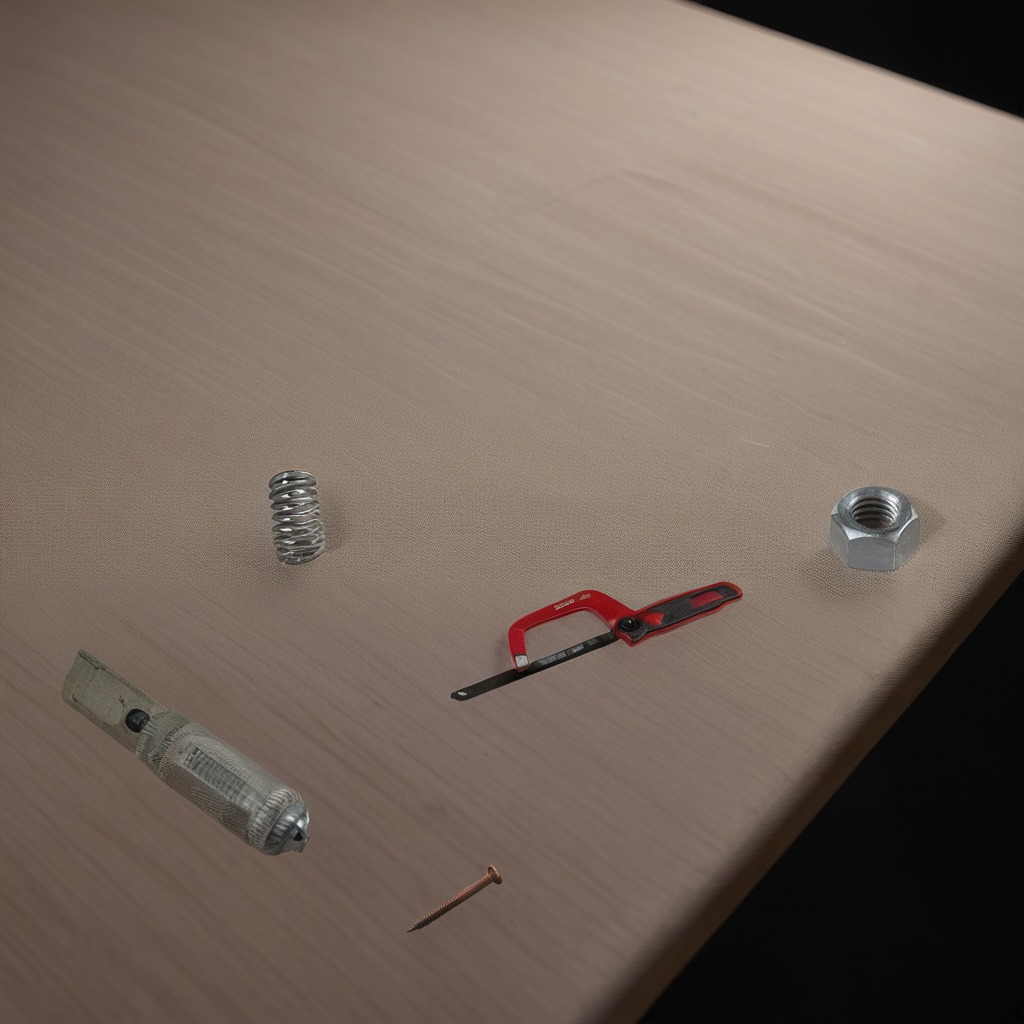
A utility knife, a metal machine screw, a coiled metal spring, a handheld metal saw, and a metal nut are lying on a wooden table inside a workshop at night.